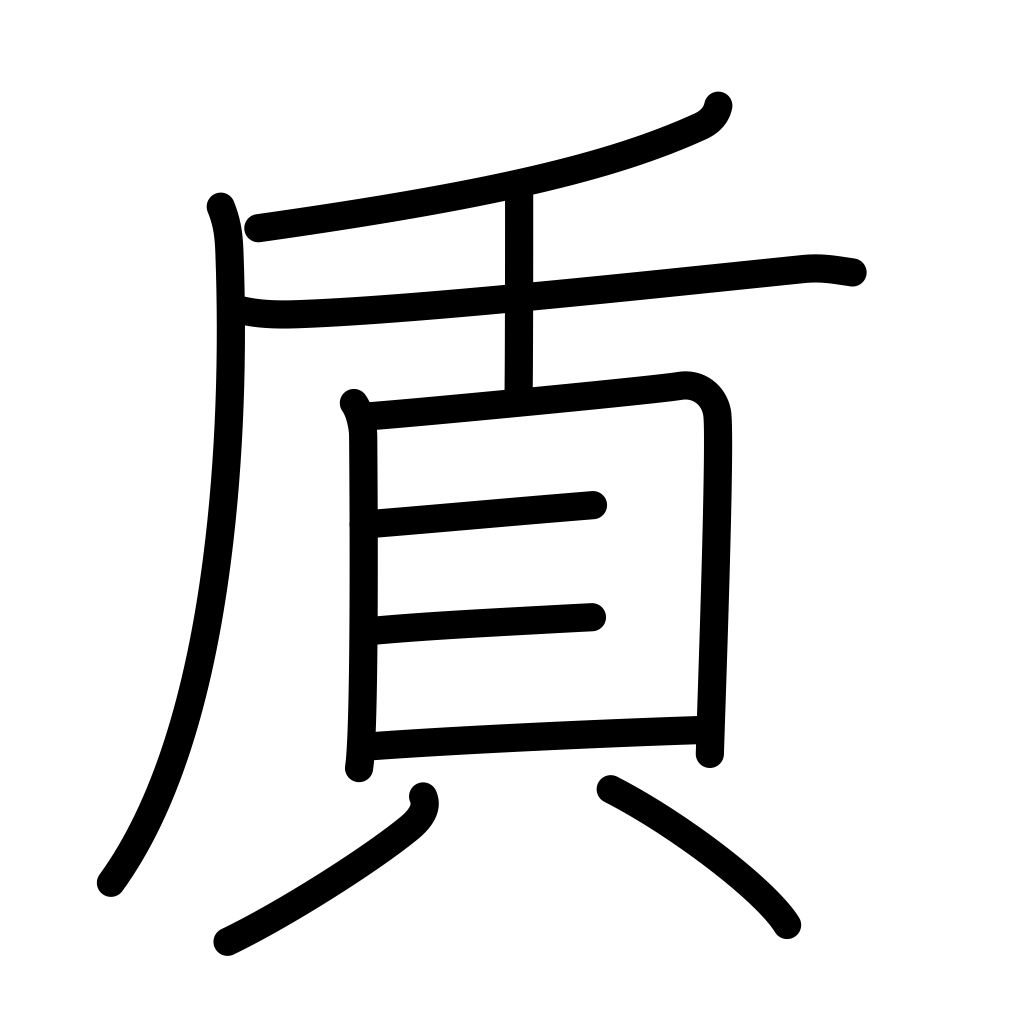
Meaning: matter, material, substance